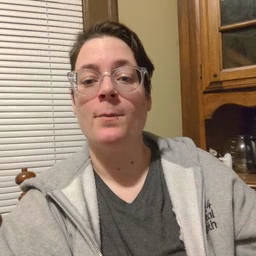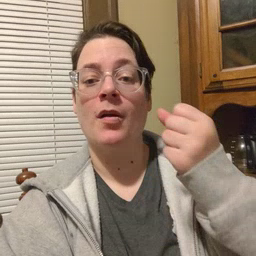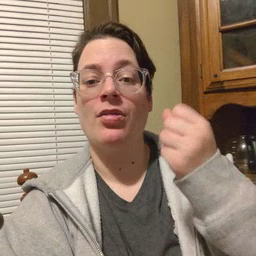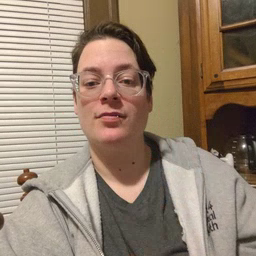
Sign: milk